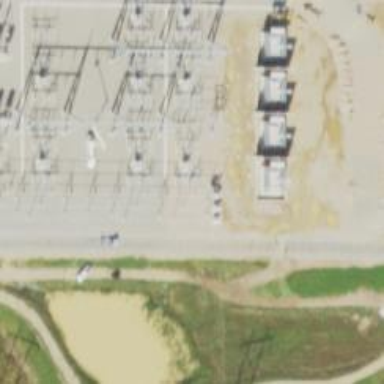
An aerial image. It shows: Switch for power supply.